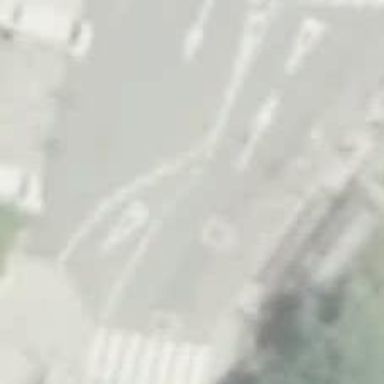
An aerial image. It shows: Road with "give way" sign.